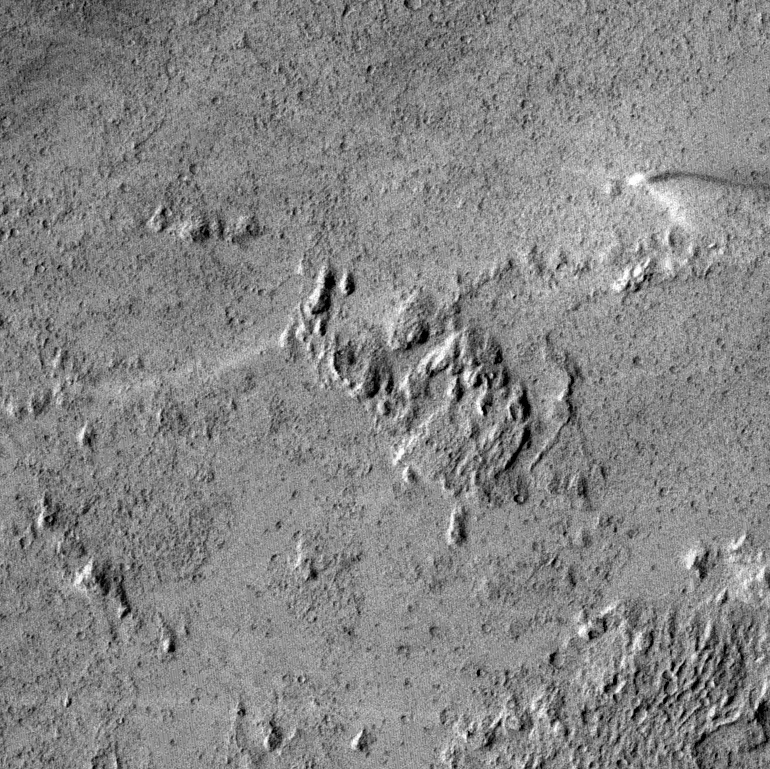
Label: dustdevil